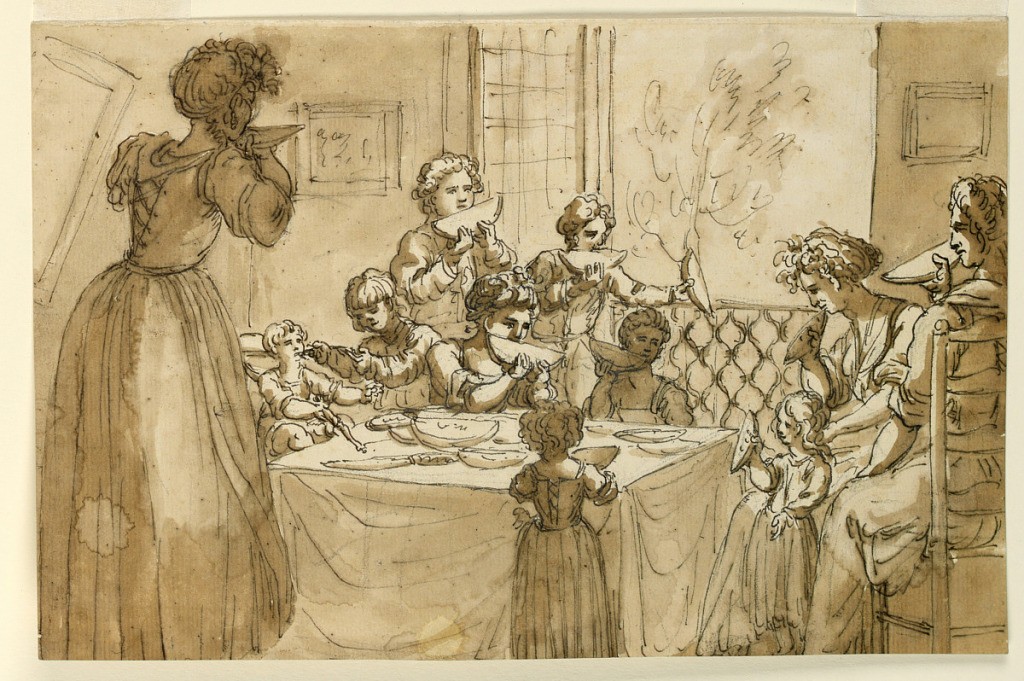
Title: Family Eating Melon
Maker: Giuseppe Barberi, Italian, 1746–1809
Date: ca. 1800
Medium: Pen and brown ink, brush and brown wash, graphite on off-white laid paper, lined
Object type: Drawing
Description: In a room with the window opened into a landscape, gathered around a dining table, are two seated women, a grown-up girl, and eight children eating slices of melons.